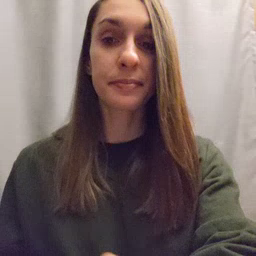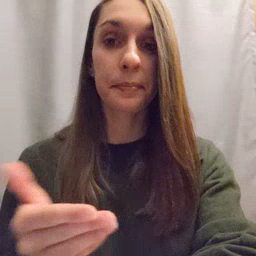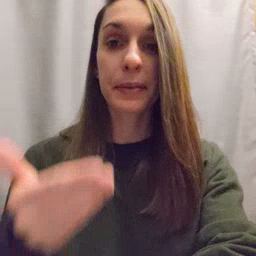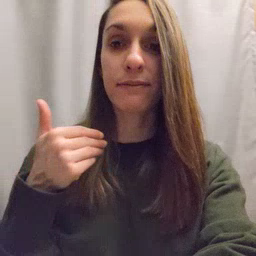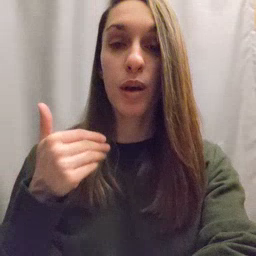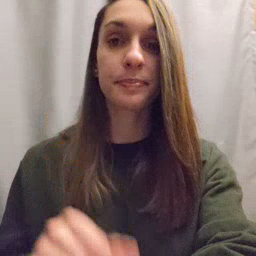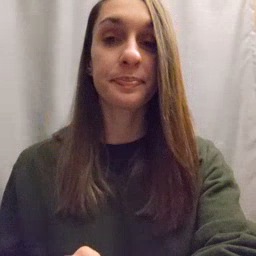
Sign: before